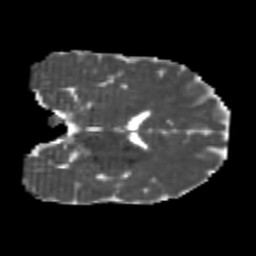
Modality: MD
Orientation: coronal
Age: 24
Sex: male
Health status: healthy
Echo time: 0.074 s